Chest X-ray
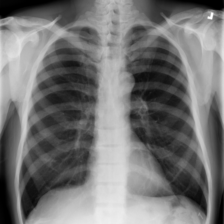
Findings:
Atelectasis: negative
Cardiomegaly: negative
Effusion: negative
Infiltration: negative
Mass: negative
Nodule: negative
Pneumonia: negative
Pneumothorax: negative
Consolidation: negative
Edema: negative
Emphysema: negative
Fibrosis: negative
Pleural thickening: negative
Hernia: negative